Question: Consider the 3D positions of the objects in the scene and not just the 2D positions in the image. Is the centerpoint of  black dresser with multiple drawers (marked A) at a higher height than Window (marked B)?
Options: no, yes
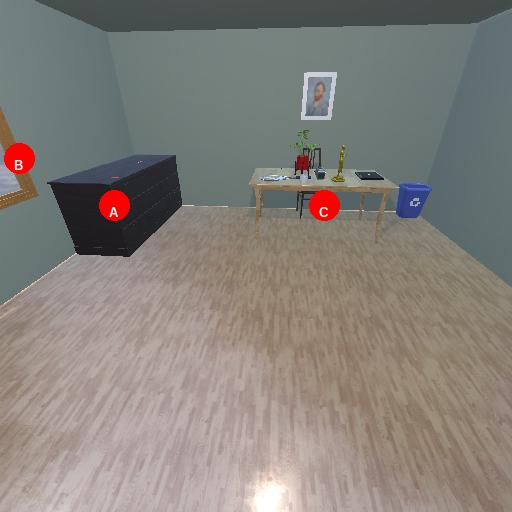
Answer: no